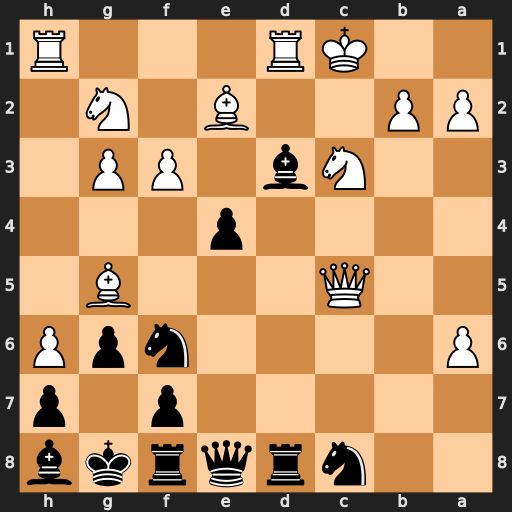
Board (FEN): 2nrqrkb/5p1p/P4npP/2Q3B1/4p3/2Nb1PP1/PP2B1N1/2KR3R
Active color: b
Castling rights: -
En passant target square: -
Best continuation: Bxe2 Rxd8 Qxd8